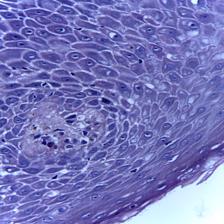
Diagnosis: OSCC